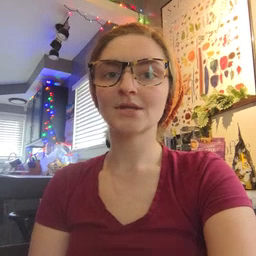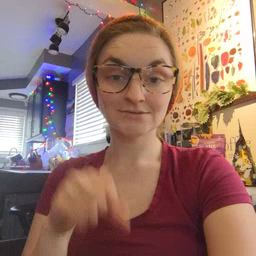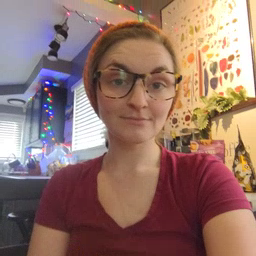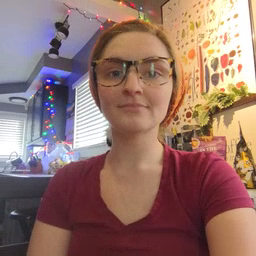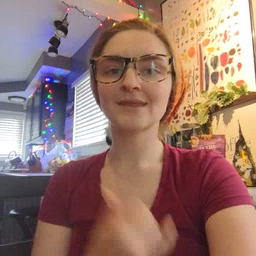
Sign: can